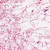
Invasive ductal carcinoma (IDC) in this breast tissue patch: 0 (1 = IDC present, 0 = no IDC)